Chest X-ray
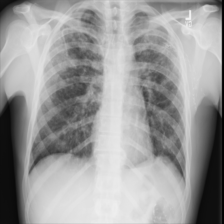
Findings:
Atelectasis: negative
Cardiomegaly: negative
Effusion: negative
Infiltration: negative
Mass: negative
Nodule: negative
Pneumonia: negative
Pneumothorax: negative
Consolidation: negative
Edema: negative
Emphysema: negative
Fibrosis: negative
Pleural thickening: negative
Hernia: negative